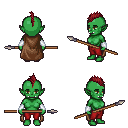
a pixel art fantasy rpg character, female body template, orc, green skin, brown cape, red pants, brunette mohawk hairstyle, white cloth bracers, spear, four views (front, back, left, right), 2x2 character sprite sheet, small pixel art, hard edges, no anti-aliasing